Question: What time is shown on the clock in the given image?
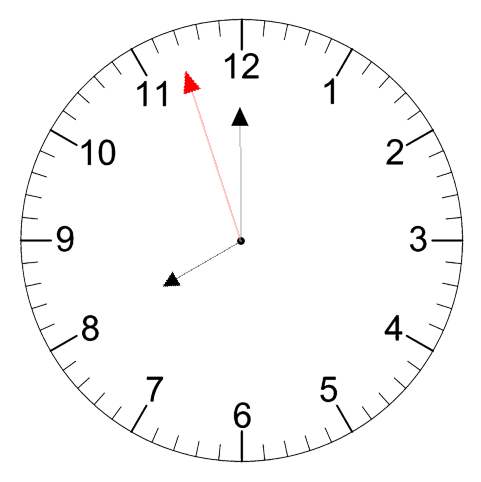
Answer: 07:59:57